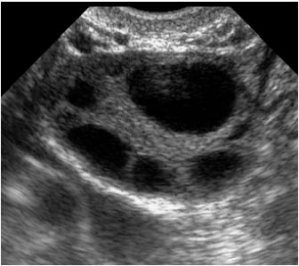
Label: infected